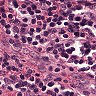
Metastatic tissue present: no